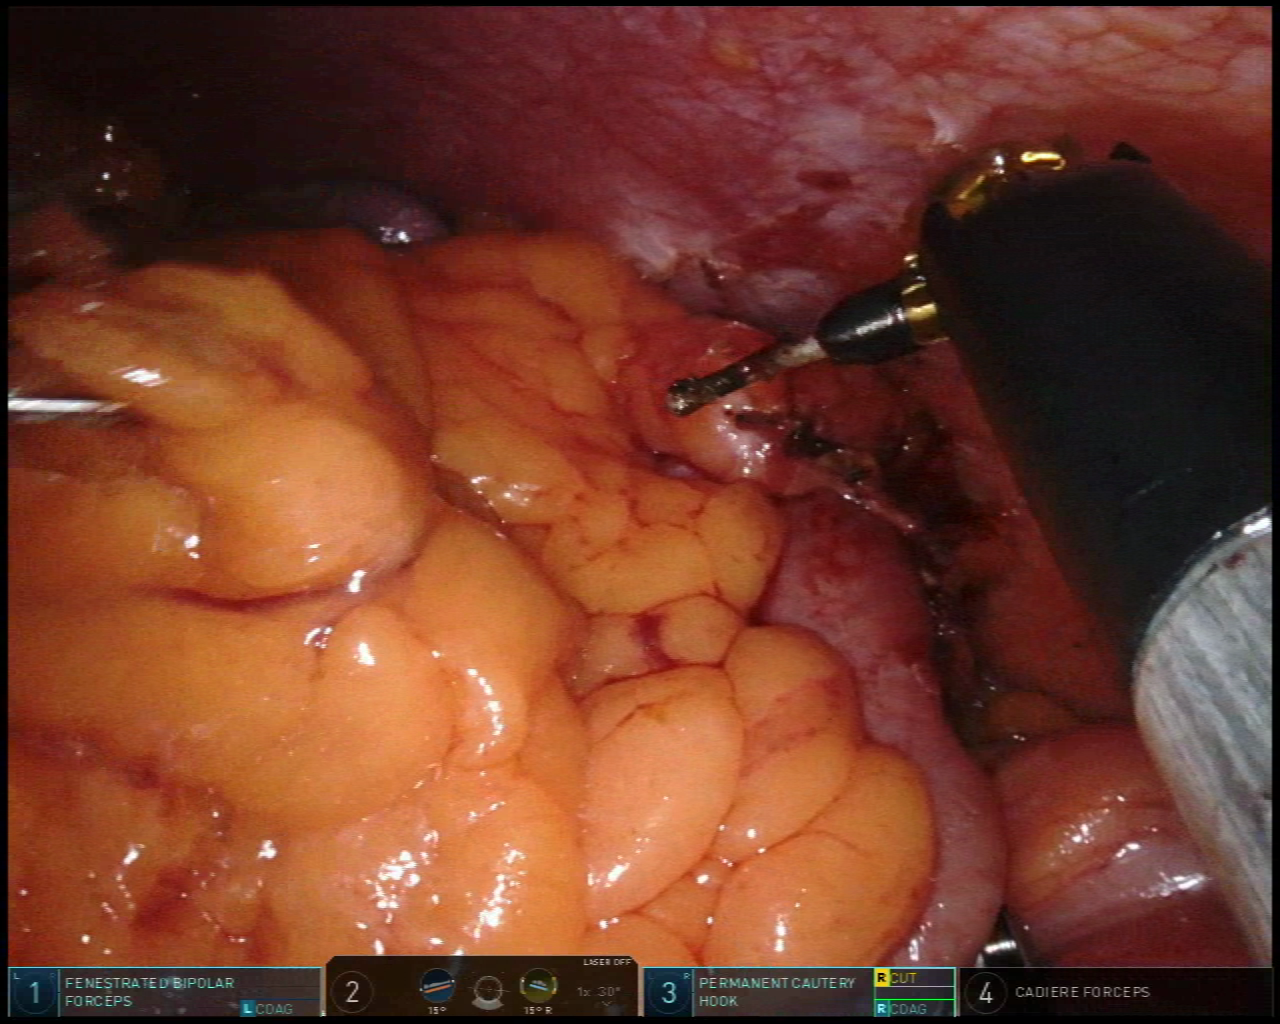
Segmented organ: spleen
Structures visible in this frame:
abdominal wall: yes
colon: yes
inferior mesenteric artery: no
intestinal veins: no
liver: no
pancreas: no
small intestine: no
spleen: yes
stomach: no
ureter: no
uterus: no
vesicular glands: no